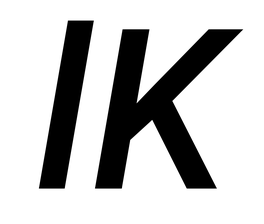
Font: Roboto-Italic_Medium_Italic